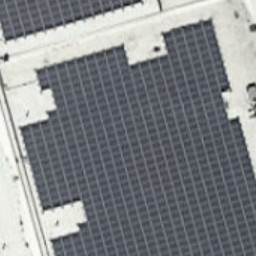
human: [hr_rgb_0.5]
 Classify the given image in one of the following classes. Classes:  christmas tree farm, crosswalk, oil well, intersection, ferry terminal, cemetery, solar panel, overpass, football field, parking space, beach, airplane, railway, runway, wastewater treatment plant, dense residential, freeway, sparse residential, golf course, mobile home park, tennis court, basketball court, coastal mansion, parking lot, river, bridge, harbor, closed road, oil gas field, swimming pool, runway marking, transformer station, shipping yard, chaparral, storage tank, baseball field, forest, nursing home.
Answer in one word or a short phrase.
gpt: solar panel